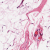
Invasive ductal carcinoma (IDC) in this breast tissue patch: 0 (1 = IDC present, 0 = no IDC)